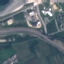
Land use / land cover: Highway